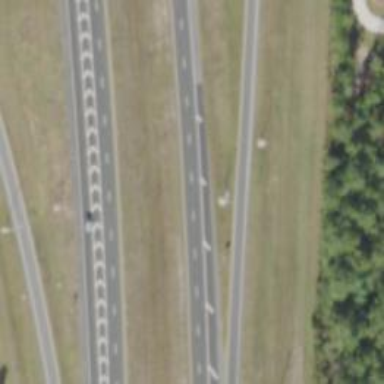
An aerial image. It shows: Asphalt motorway.